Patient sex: M
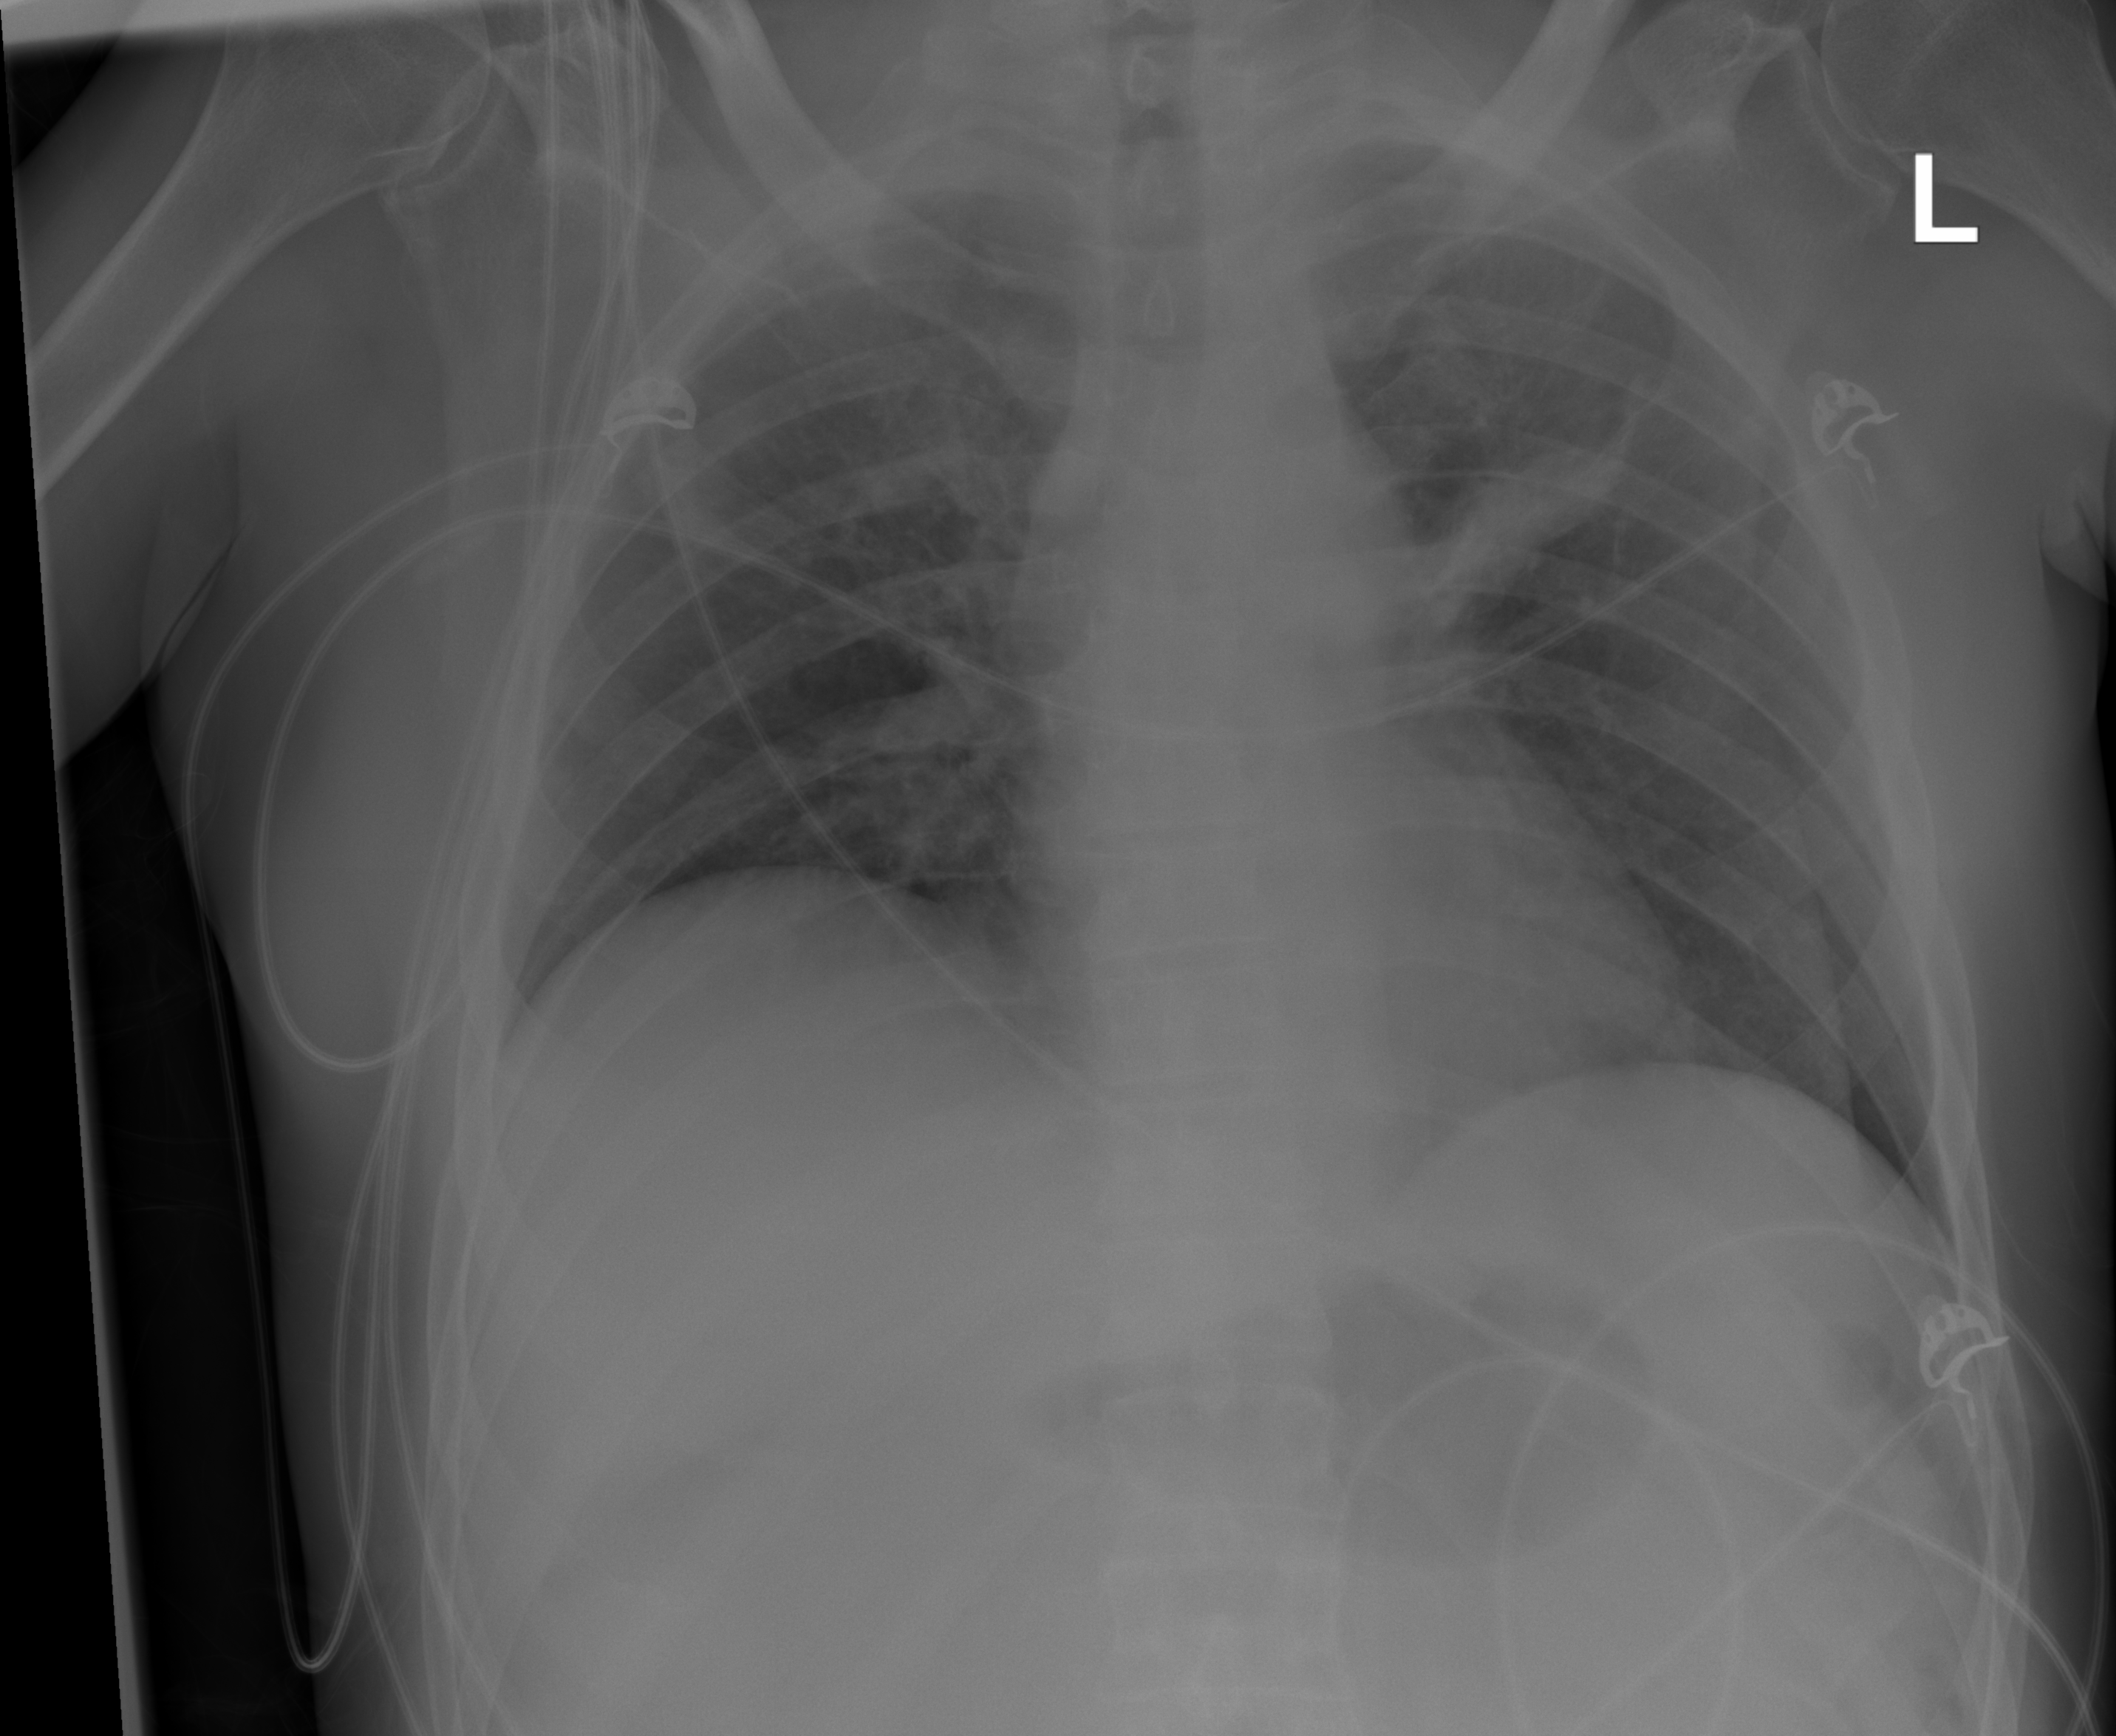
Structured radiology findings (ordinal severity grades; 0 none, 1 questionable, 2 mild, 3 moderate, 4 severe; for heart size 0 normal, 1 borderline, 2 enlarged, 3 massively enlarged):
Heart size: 0
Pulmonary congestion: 0
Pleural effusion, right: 0
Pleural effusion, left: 0
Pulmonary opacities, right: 2
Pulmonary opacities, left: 2
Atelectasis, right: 0
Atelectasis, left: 2